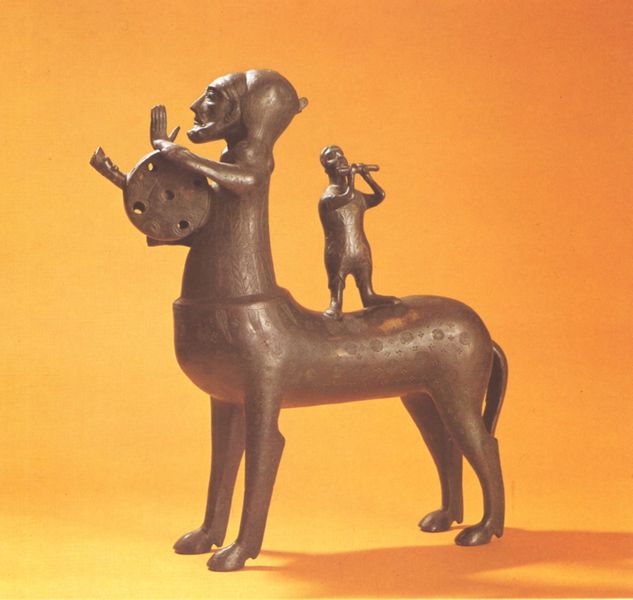
Titel: Kentaur-Aquamanile
Institution: Budapest, Ungarisches Nationalmuseum
Schlagwörter: hand, kopf, mann, braun, finger, holz, rücken, muster, bart, kappe, mütze, gesicht, mensch, stehen, horn, hände, figur, stoff, instrumente, musik, musiker, kreis, pferd, reiter, rund, skulptur, statue, ton, beine, hufe, schweif, modern, klein, metall, bildhauerei, bronze, plastik, foto, schild, waffen, helm, statuette, trommel, spitzbart, musterung, flöte, querflöte, antik, kentaur, minotaurus, pan, pferdekörper, zentauer, zentaur, fabelwesen, kleinplastik, flötenspieler, gabel, musikant, bronzeplastik, tambourin, tamburin, pfanne, blei, aus, etrusker, prähistorisch, unterkörper, zentaure, kleiner mann, pferdemensch, menschpferd, zopfmuster, jände, menschwesen, tormmerl, vorerasiatisch, flöter, musiksnt